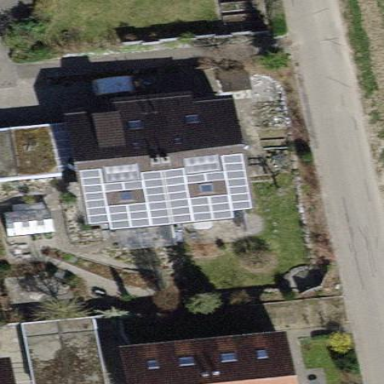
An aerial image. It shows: Building with tiled roof.